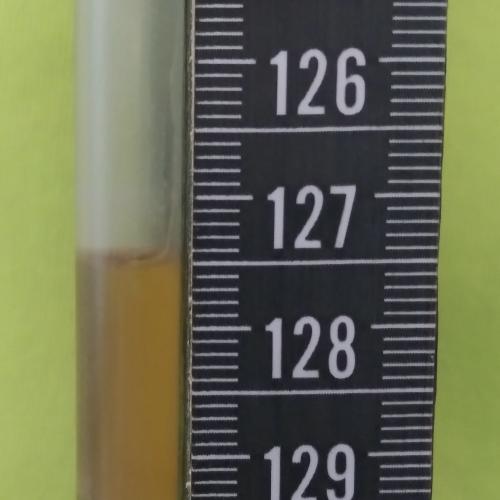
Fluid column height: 127.5 cm